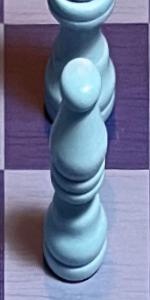
Label: Bishop_White